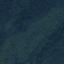
Land use / land cover class: Forest